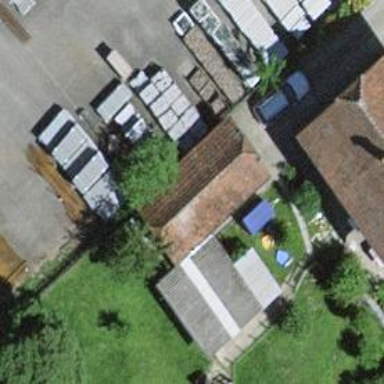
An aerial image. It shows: Garage.